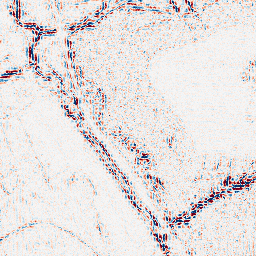
Category: wavelet
Decomposition family: wavelet_biorthogonal
Decomposition parameters: wavelet: bior3.5
level: 2
Upsampling method: fft_zeropad
Upsampling parameters: scale: 4
Upsampling scale: 4